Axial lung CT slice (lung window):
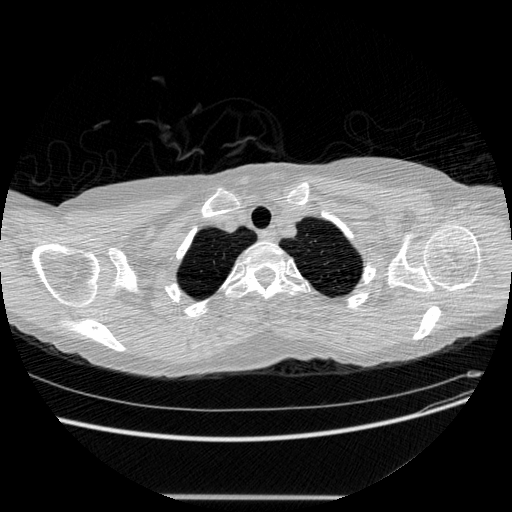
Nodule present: no